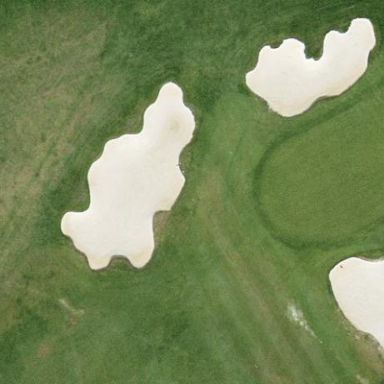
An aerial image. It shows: Golf bunker filled with sandy terrain.